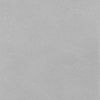
Atmospheric dust classification: dusty